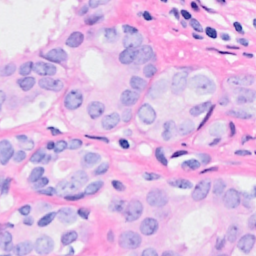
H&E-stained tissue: Breast